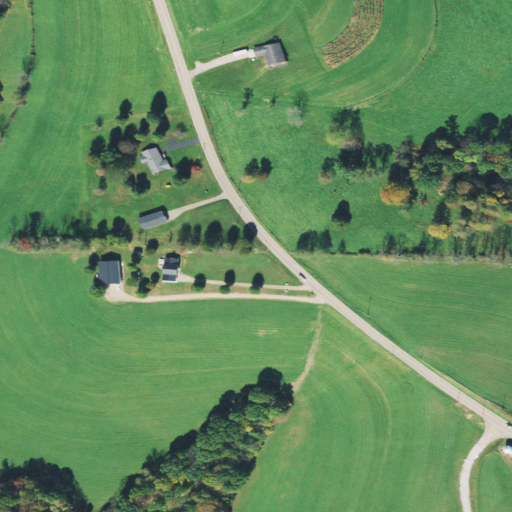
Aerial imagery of ridge(s) in Ohio named Quaker Ridge containing pasture, open development, deciduous forest, mixed forest, and low intensity development